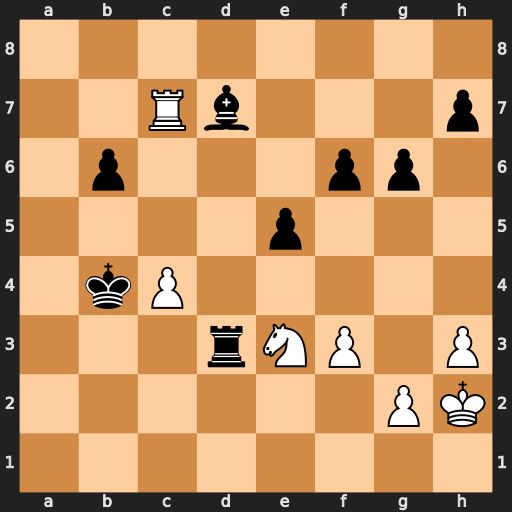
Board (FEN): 8/2Rb3p/1p3pp1/4p3/1kP5/3rNP1P/6PK/8
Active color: w
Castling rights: -
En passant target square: -
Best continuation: Nd5+ Kb3 Rxd7